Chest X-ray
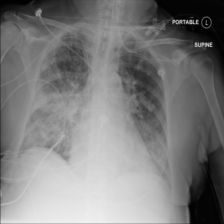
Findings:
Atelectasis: negative
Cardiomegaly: negative
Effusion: negative
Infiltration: negative
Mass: negative
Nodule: positive
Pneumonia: negative
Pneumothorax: negative
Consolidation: negative
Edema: negative
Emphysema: negative
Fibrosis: negative
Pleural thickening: negative
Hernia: negative